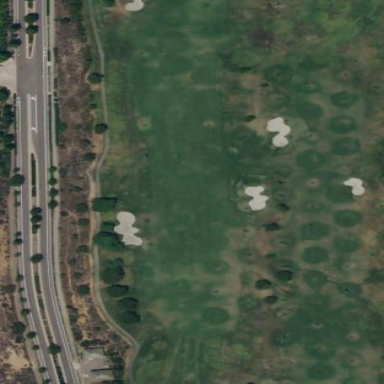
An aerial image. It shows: Area with grass used as rough in golf course.